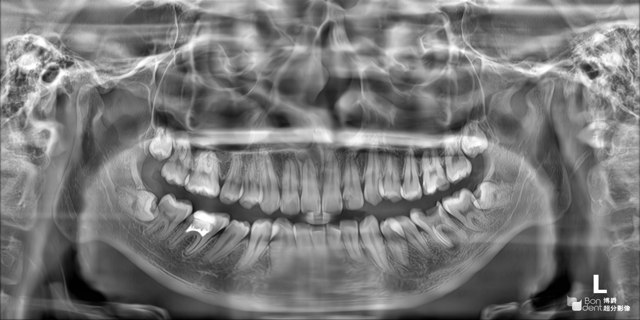
adult